Question: Running capistrano to deploy a rails app to Site5's cloud hosting -- and hitting this error every time:

The error is to do with Site5 not being able to connect to Github
Does anyone have any information on how to resolve this? I've asked Site5 but figured someone might be able to help on here too
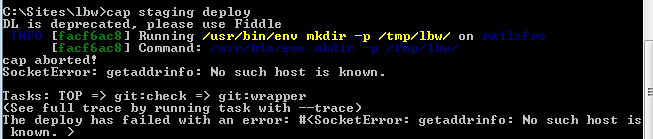
Answer: It looks like the URL which you are using to pull code does not exist. May be a typo.
If you are sure about the error with github. Can you try this.
'''
ssh -T git@github.com
'''
You should have your local keys working for you to pull code.